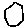
Label: hexagon